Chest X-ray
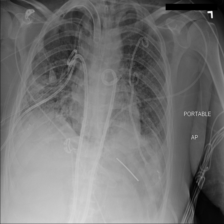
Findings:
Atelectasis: positive
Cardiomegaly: negative
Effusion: negative
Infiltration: positive
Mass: negative
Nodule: negative
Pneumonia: negative
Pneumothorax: positive
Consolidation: negative
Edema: negative
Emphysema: negative
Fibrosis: negative
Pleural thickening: negative
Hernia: negative